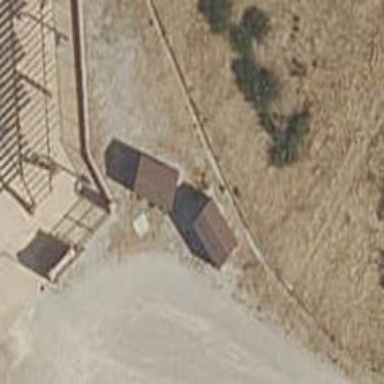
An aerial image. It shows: Toilet facility.